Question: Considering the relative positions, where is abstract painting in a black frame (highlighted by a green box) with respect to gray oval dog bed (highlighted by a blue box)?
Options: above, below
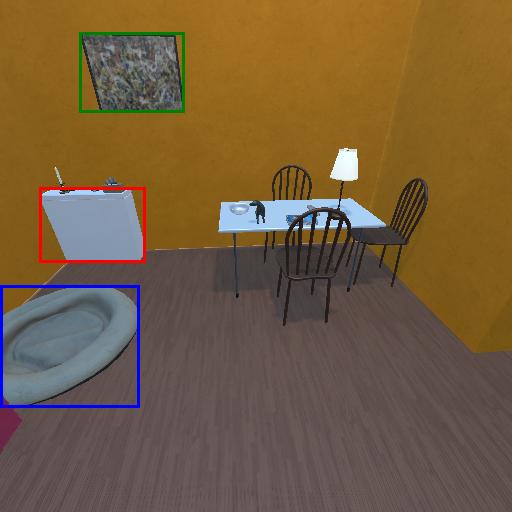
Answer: above